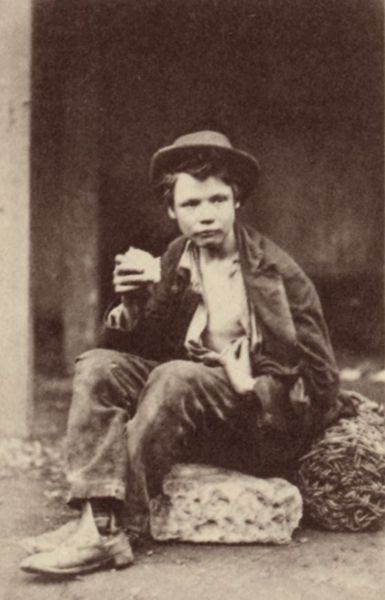
Titel: John Maloney
Künstler: Thomas John Barnardo
Schlagwörter: felsen, hand, nackt, schatten, weiß, sitzen, braun, brust, finger, grau, hintergrund, hut, licht, mund, nase, schwarz, strasse, blick, weg, anzug, hemd, hose, jacke, jung, mütze, trinken, arm, augen, falten, halten, stein, steine, hände, portrait, porträt, schauen, kalt, einsam, haare, mantel, realismus, sitzend, kind, locken, ohren, traurig, arbeit, beine, füße, schuhe, gepäck, fels, verlassen, pause, amerika, sepia, arbeiter, krieg, hat, essen, falte, nose, old, sitzt, korb, brot, tasse, junge, weste, foto, fotografie, photographie, knabe, lumpen, weidenkorb, hauswand, bub, hocken, schwarz-weiß, greifen, schawrz, staub, stiefel, tasche, schuh, mahlzeit, photo, verschwommen, food, man, rock, leder, hunger, young, hamd, street, dreck, bettler, boy, eyes, usa, alleine, jackt, black and white, gaze, armut, verloren, fotographie, coat, boots, jacket, bube, betteln, outside, dreckig, hungrig, basket, brown hair, dokumentation, gazing, pants, shoes, obdachlos, adams, weltkrieg, legs, vesper, haara, schmutzig, semmel, eat, eating, hamilton, blurry, trousers, brock, fotograf, essend, keks, poor, zerlumpt, photograph, photography, sozialrealismus, vernachlässigt, dokumentarisch, landstreicher, jecke, strassenjunge, kauen, steinbrocken, center, s, anselm adams, abbott, boris carmi, arbus, abbas attar, shirtless, teen, heeled shoes, sandwich